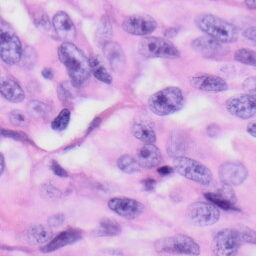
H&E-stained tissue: Skin